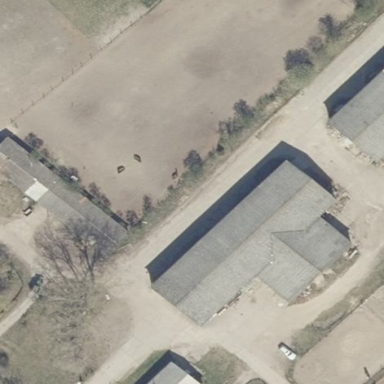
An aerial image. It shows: Stable.